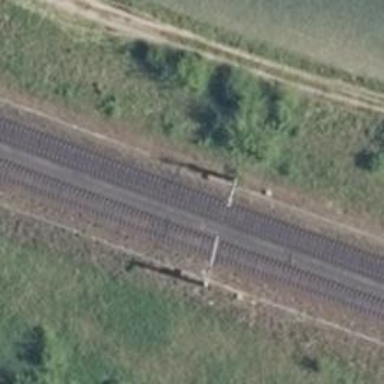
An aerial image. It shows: Railway milestone with catenary mast.